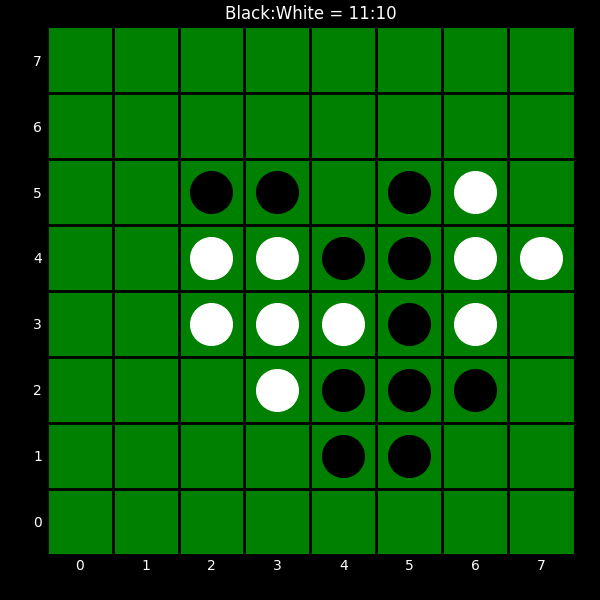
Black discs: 11
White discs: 10